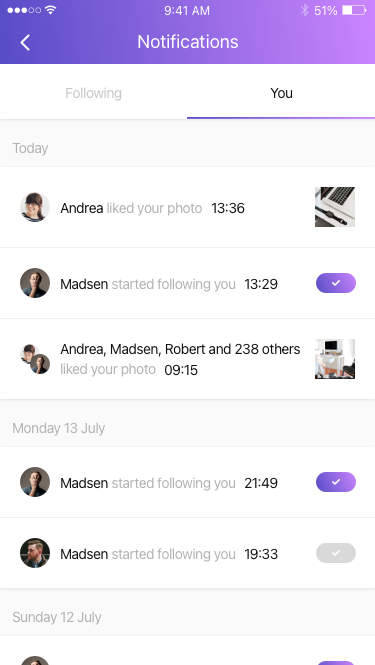
Text in this UI design:
Sunday 12 July
Madsen started following you
21:49
Monday 13 July
Madsen started following you
21:49
Madsen started following you
19:33
Andrea liked your photo
13:36
Madsen started following you
13:29
Andrea, Madsen, Robert and 238 others
liked your photo
09:15
Today
Following
You
Notifications